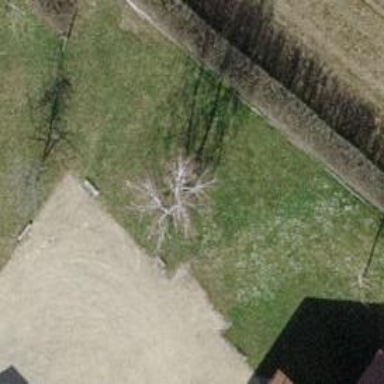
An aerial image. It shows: Deciduous broadleaved tree.